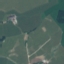
Label: Pasture